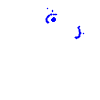
Particle: kaon